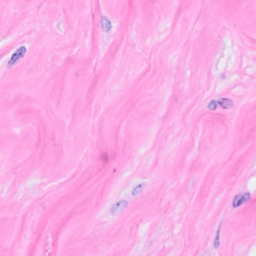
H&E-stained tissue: Breast